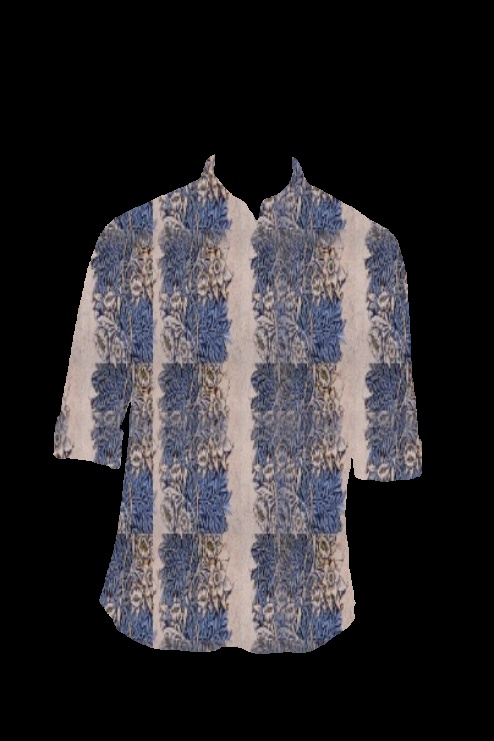
blue multi print tee